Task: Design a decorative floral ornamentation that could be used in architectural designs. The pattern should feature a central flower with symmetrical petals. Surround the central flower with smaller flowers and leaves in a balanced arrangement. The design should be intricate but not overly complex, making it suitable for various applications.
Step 626:
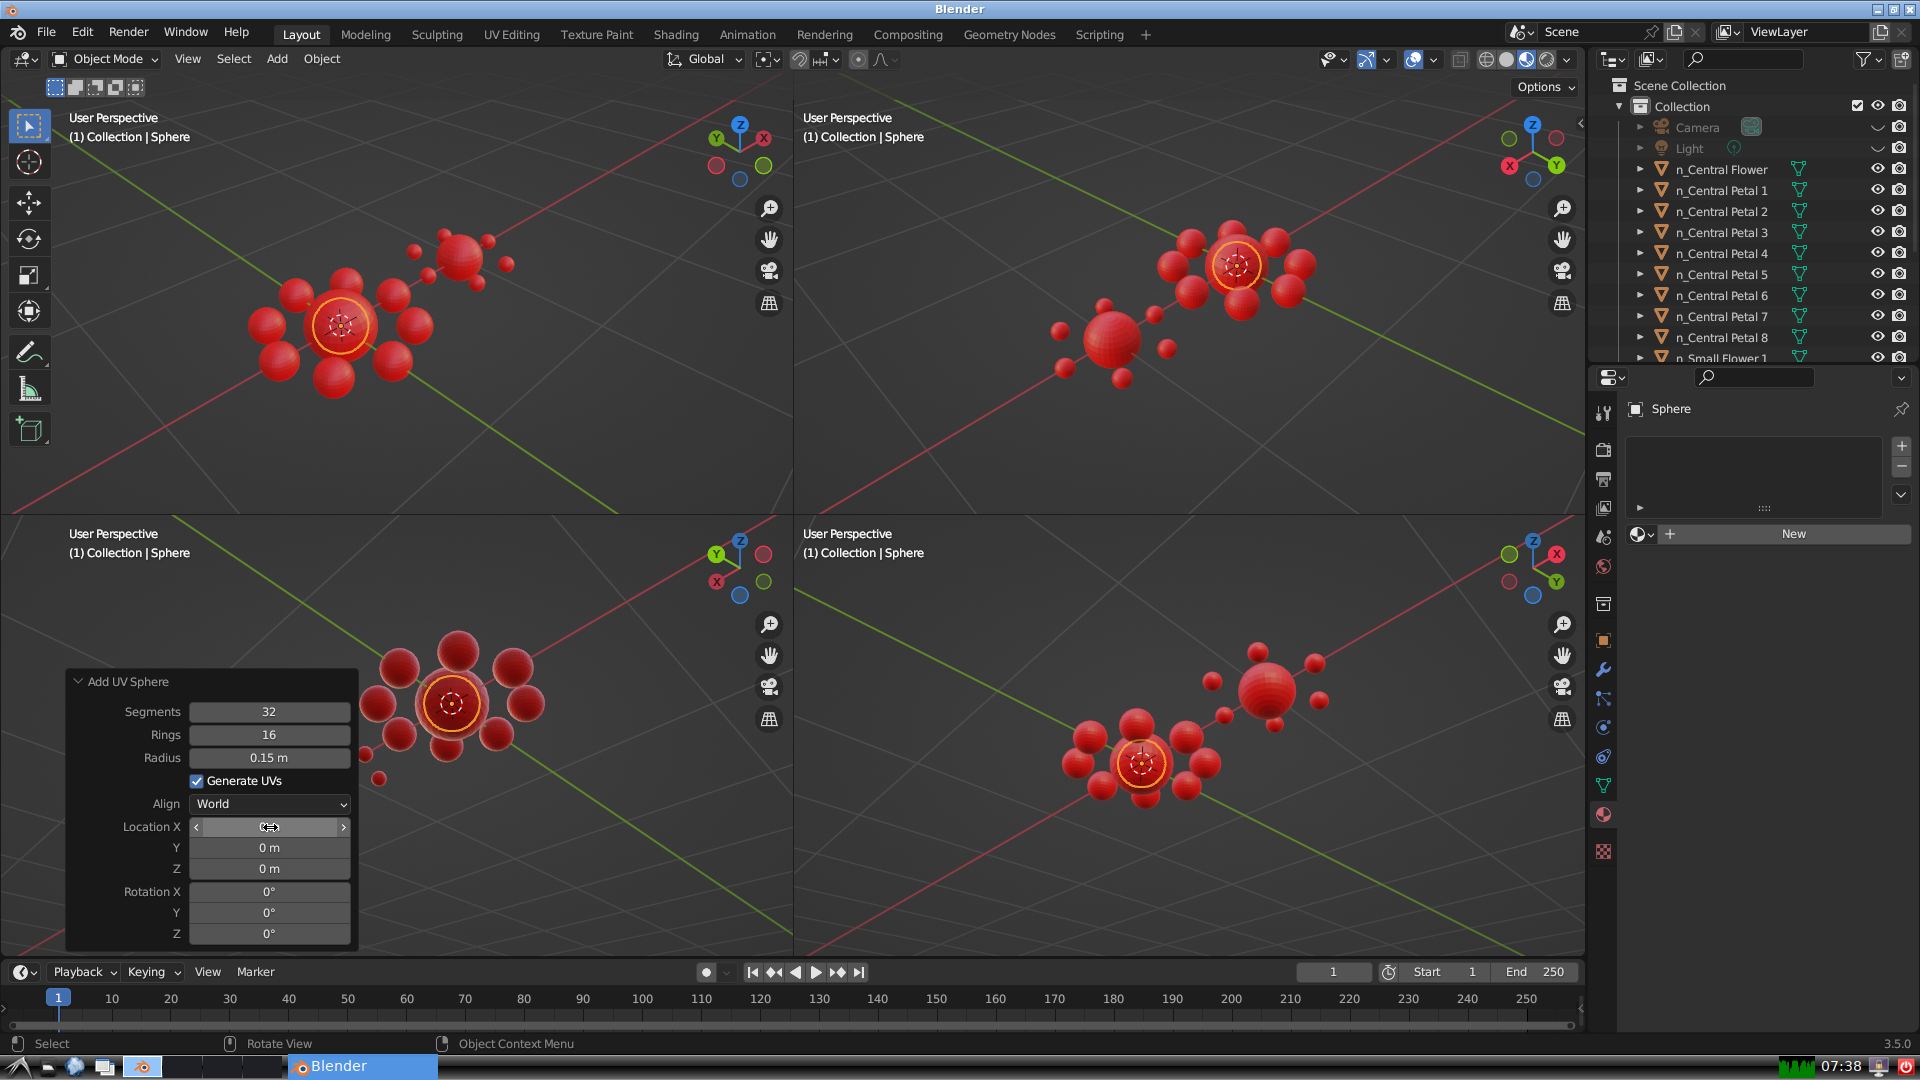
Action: click: no